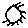
Label: sun